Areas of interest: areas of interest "Beijing International Sculpture Park West Area"
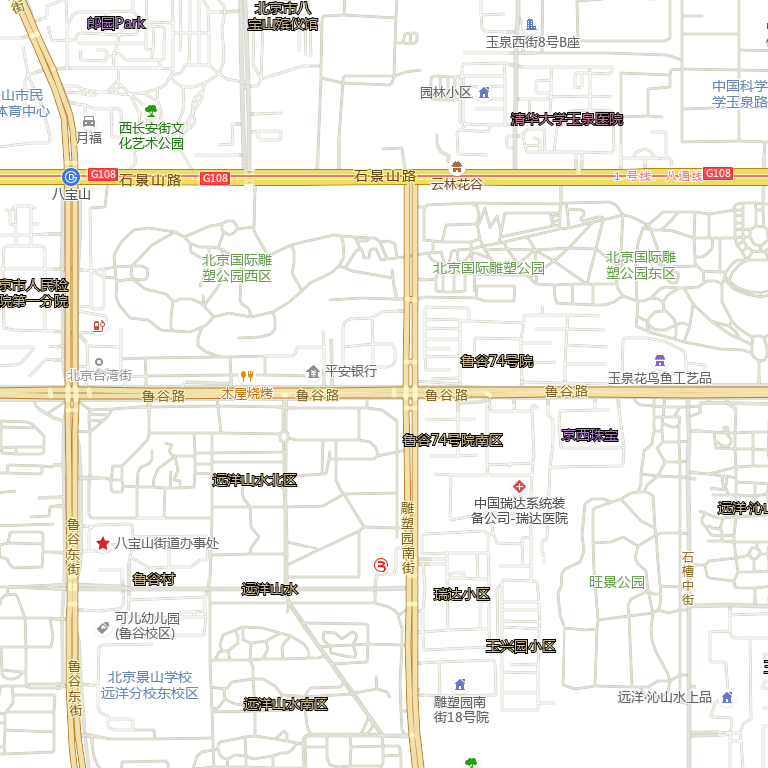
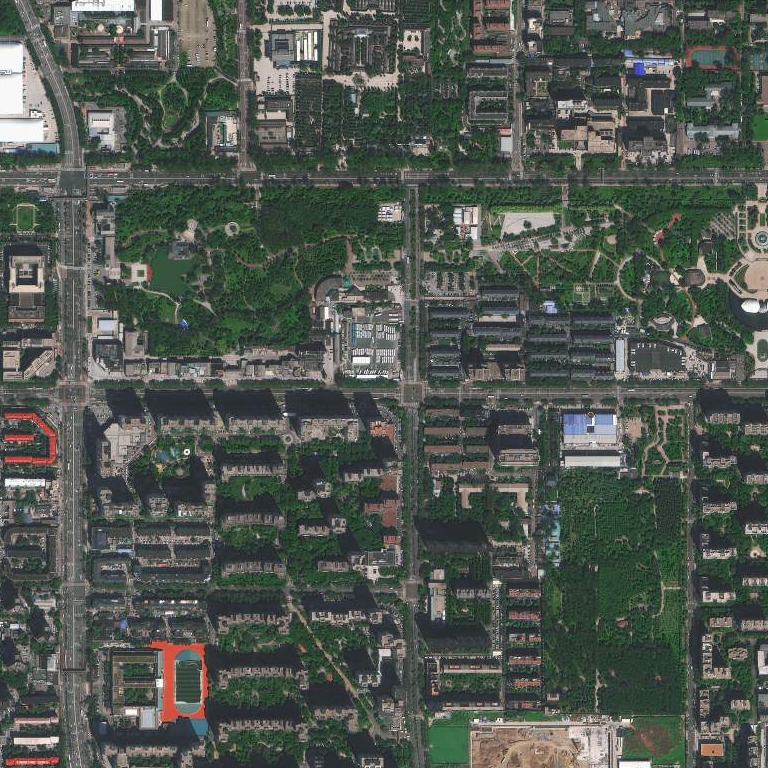